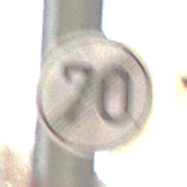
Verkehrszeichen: EndeGeschwindigkeit70
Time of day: MorningAfternoon
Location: Roofed (Suburban)
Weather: PartlyCloudy
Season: Winter
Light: Natural